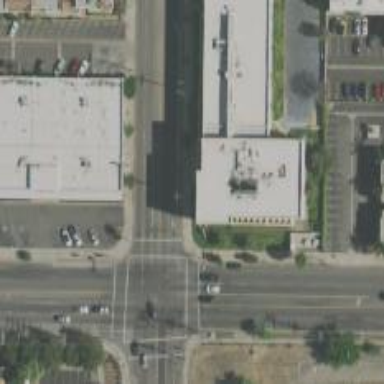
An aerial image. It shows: Secondary road with separate sidewalk.